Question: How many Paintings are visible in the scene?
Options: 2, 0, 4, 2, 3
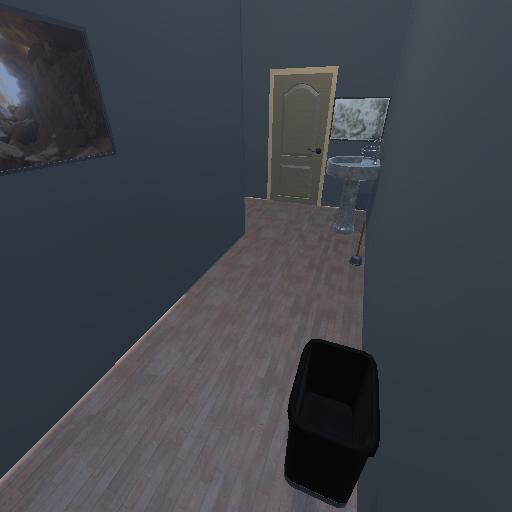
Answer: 2